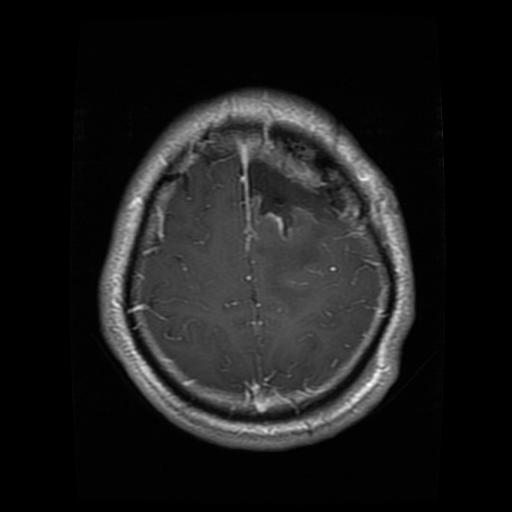
Label: glioma